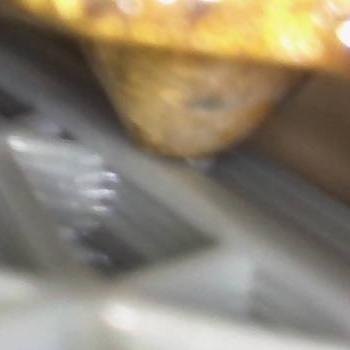
Flow rate: 235%